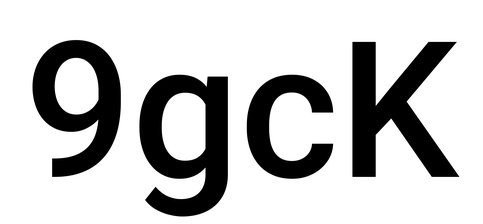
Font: Roboto_Medium